Field crop: tomato
Growth stage: 2
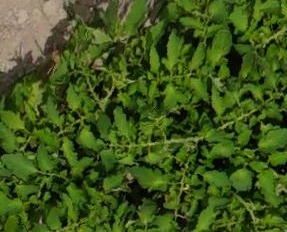
Species: tomato